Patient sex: F
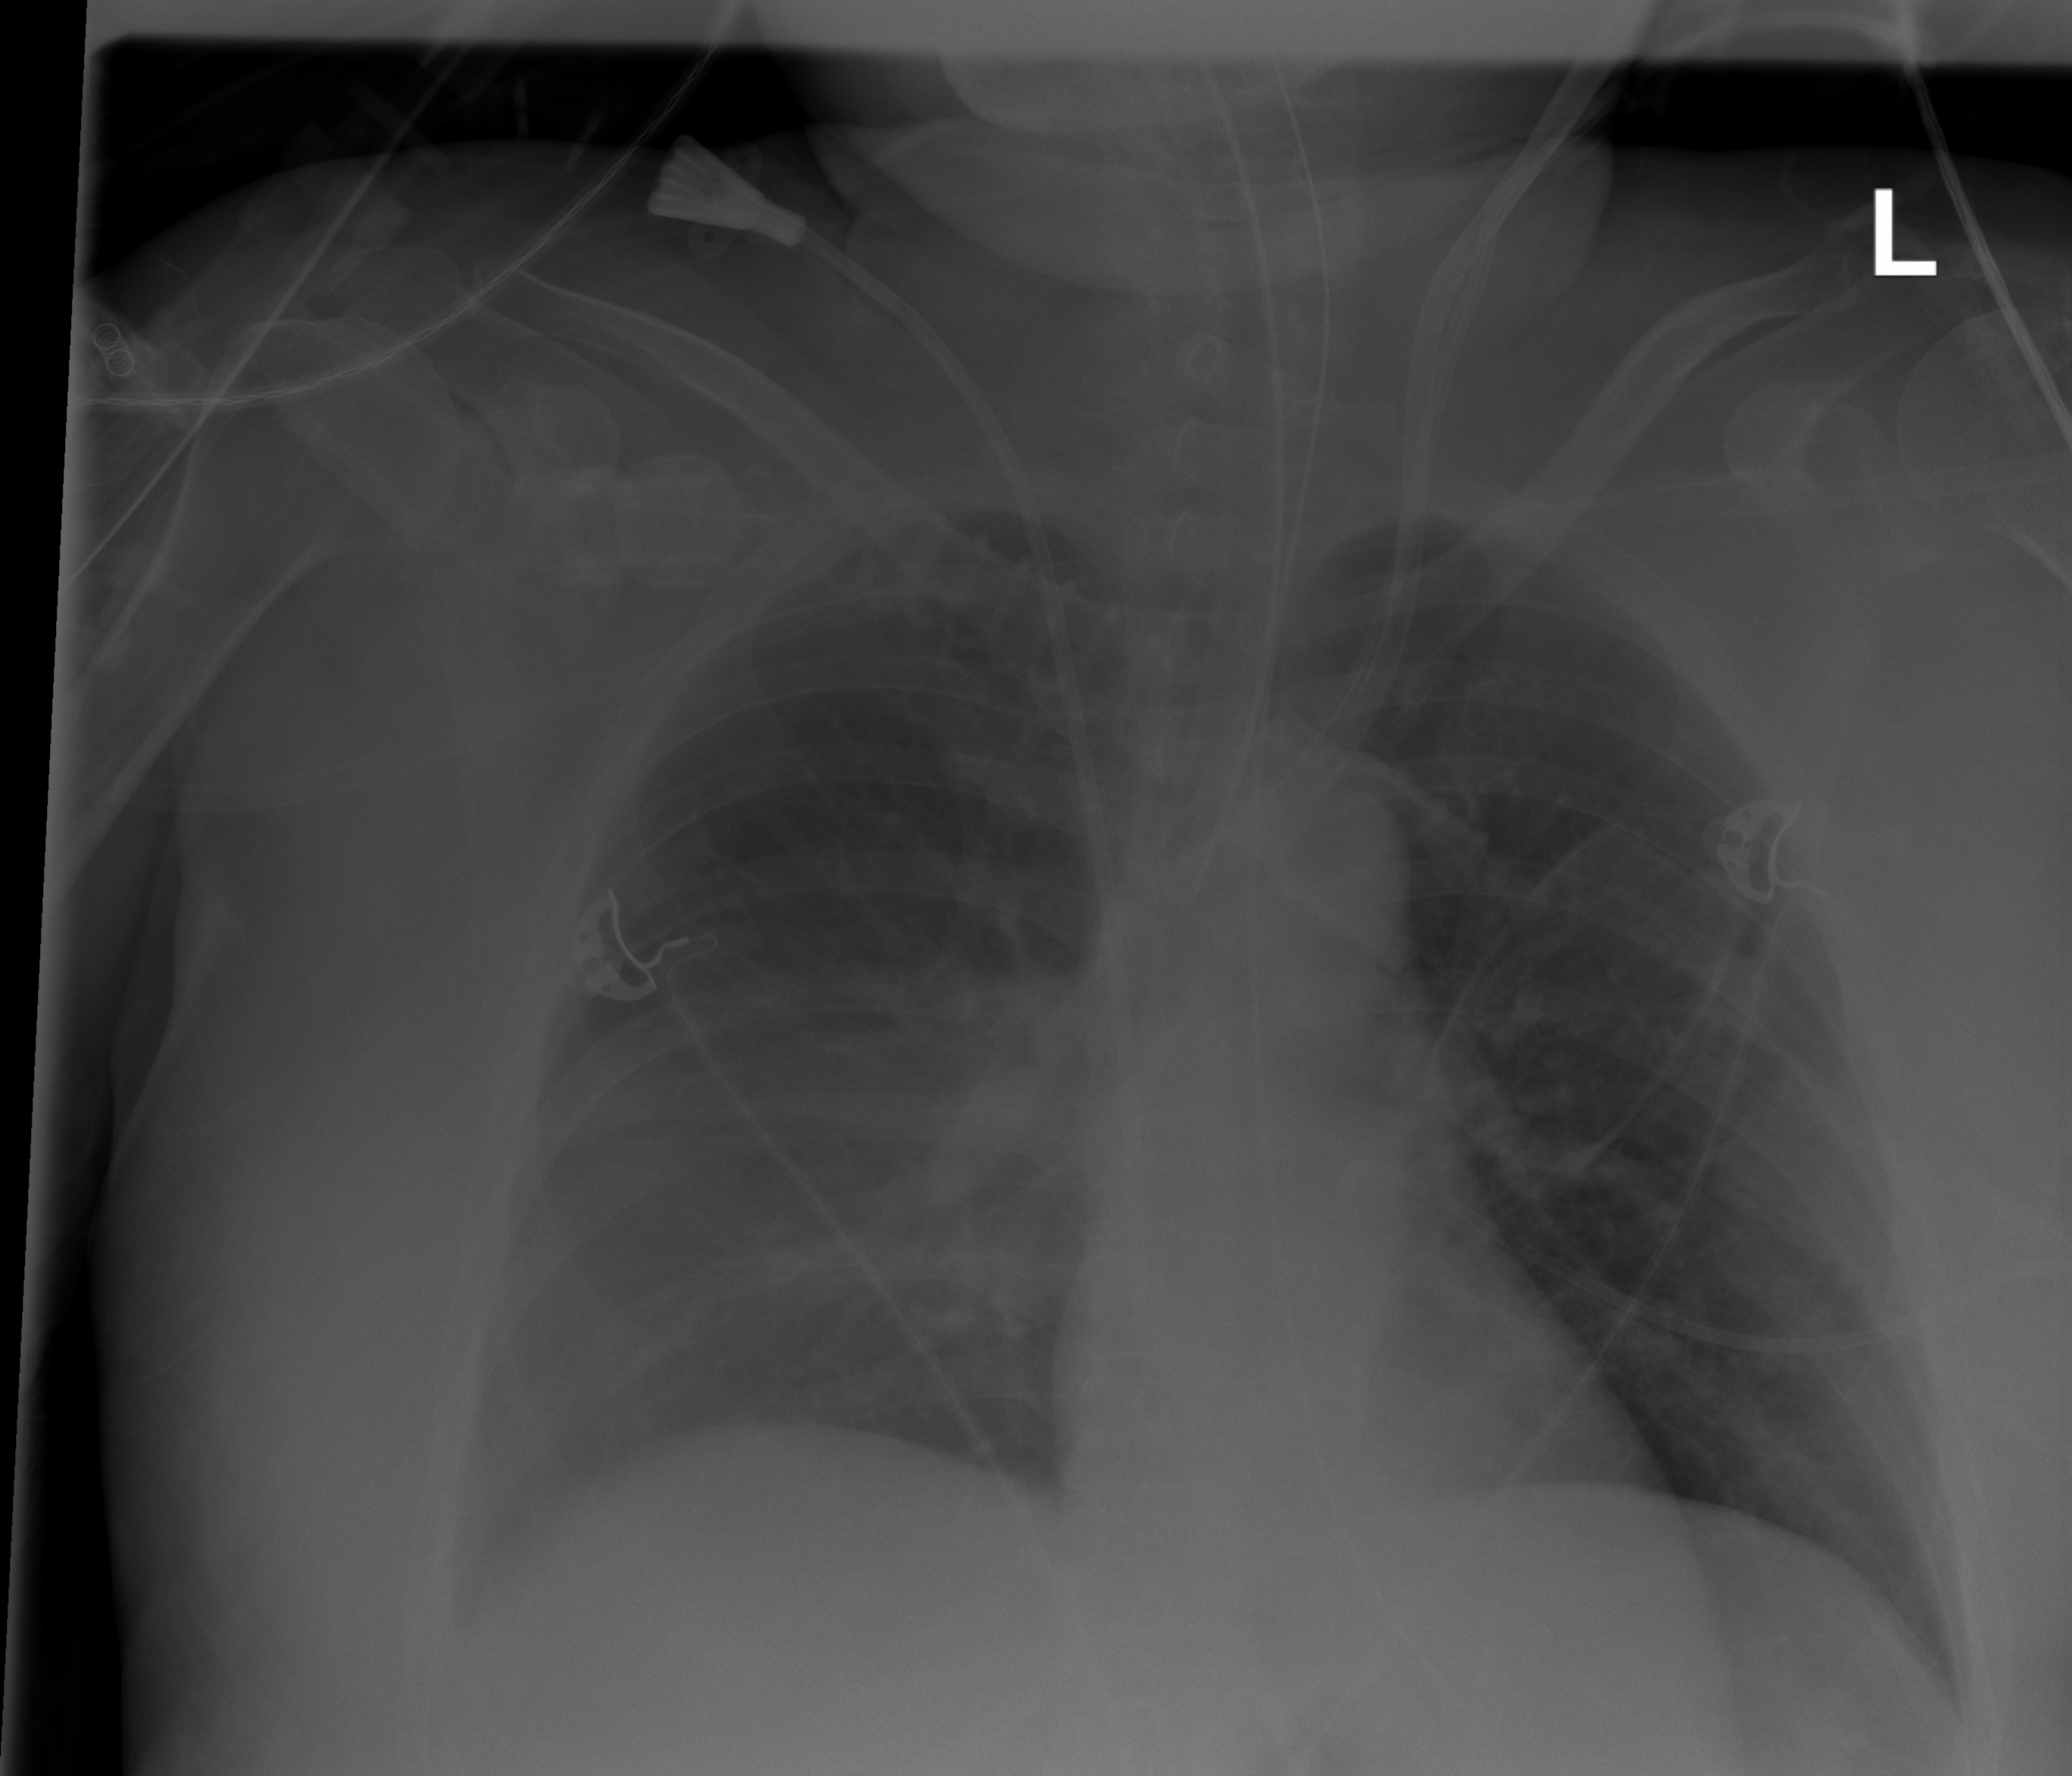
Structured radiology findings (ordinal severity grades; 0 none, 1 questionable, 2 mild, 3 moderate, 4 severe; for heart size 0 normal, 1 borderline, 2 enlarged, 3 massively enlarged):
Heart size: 0
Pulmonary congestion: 0
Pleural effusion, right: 2
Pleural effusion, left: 0
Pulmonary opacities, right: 2
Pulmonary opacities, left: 0
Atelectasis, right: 2
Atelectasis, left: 1